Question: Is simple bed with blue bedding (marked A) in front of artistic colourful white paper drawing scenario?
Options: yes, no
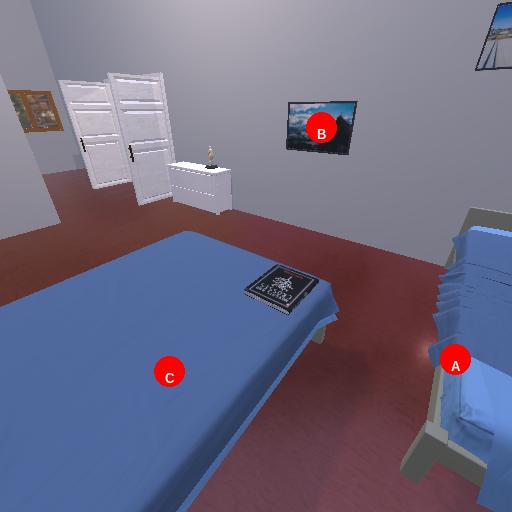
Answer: yes